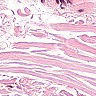
Metastatic tissue present: no